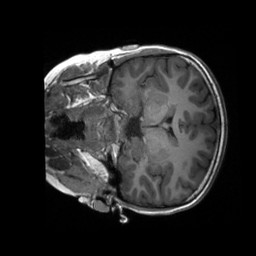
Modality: T1w
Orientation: coronal
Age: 8
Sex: female
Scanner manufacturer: siemens
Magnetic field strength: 3 T
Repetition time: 2.3 s
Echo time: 0.00232 s